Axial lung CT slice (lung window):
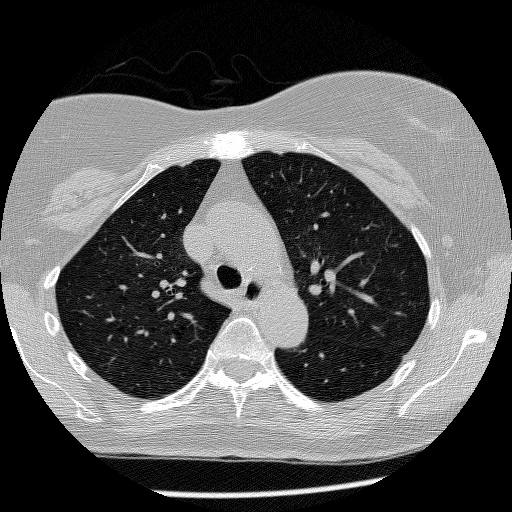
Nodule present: no